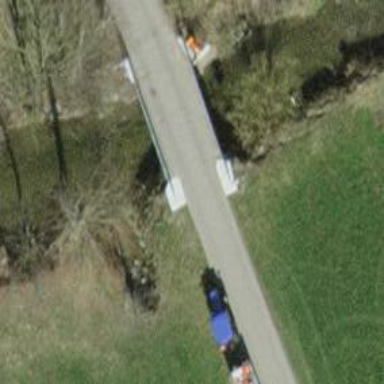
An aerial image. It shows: Pipeline marker.